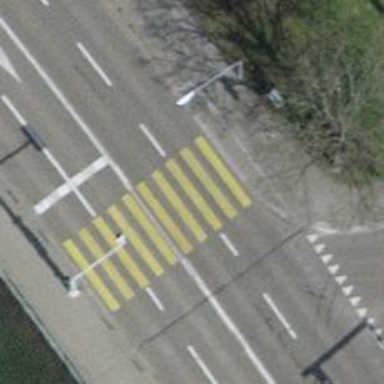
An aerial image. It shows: Crossing equipped with traffic signals. It is zebra crossing.